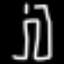
Label: pants